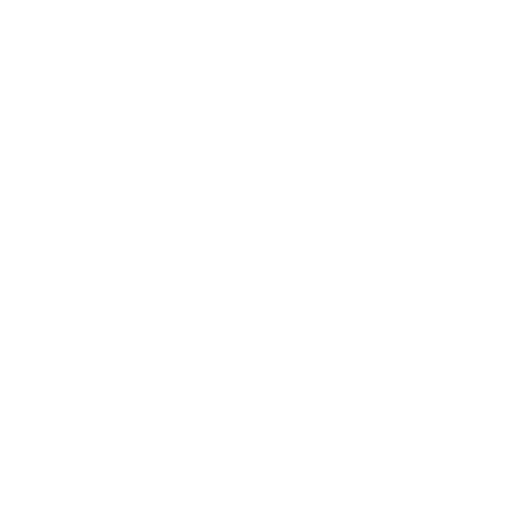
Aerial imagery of bar in Virginia named Nine Foot Shoal containing only open water